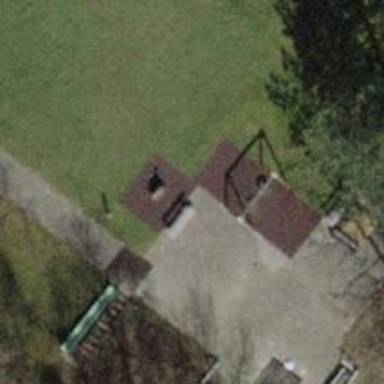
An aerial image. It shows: Playground featuring swings.